Interaction volume radius: 5 \u00c5
Interaction volume height: 15 \u00c5
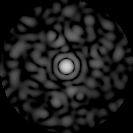
Disorder parameter: 0.7696